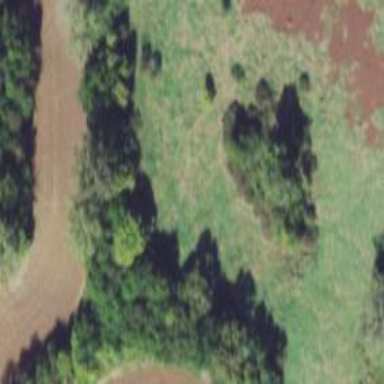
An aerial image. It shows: Beautiful woodland area.